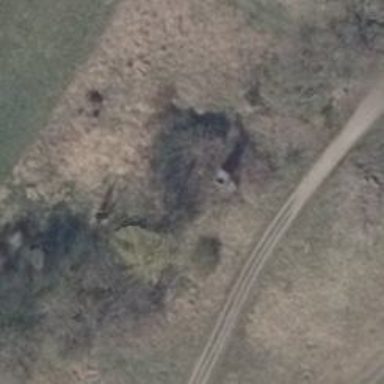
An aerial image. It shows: Hunting stand.